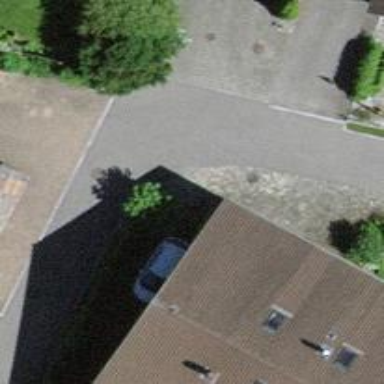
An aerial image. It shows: Residential road.